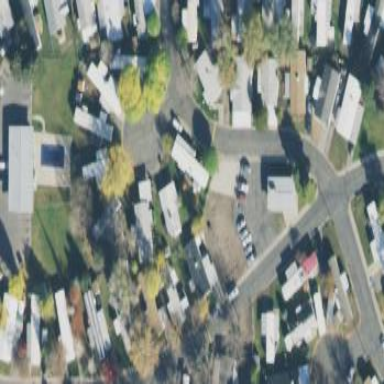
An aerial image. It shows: Residential area designated as trailer park.